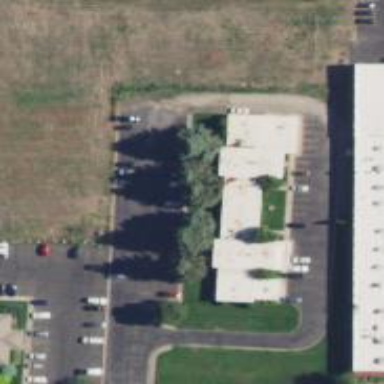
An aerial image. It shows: Healthcare clinic.